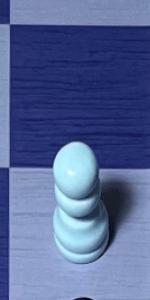
Label: Pawn_White